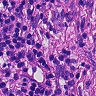
Metastatic tissue present: yes